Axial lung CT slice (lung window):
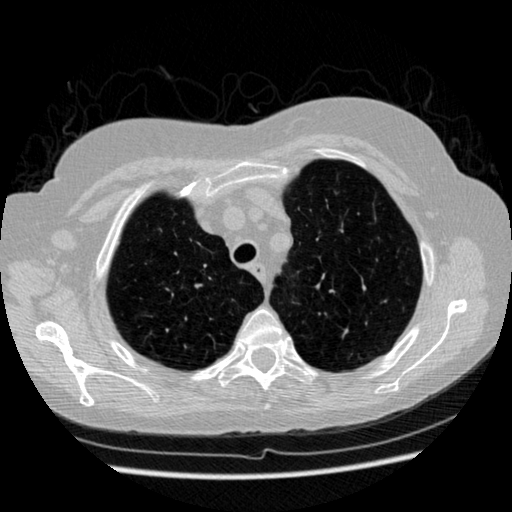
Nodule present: no